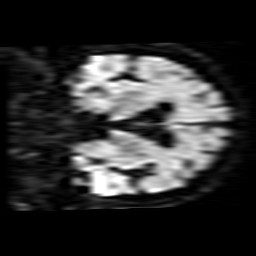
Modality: TRACE
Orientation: coronal
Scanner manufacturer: philips
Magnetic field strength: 1.5 T
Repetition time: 3.431 s
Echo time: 0.06241 s